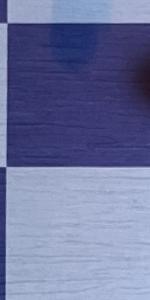
Label: Empty